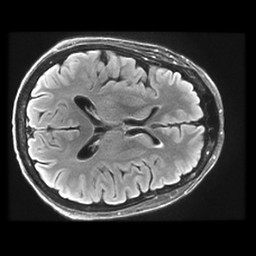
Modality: FLAIR
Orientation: axial
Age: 64
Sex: female
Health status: healthy
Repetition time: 12 s
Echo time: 0.09782 s